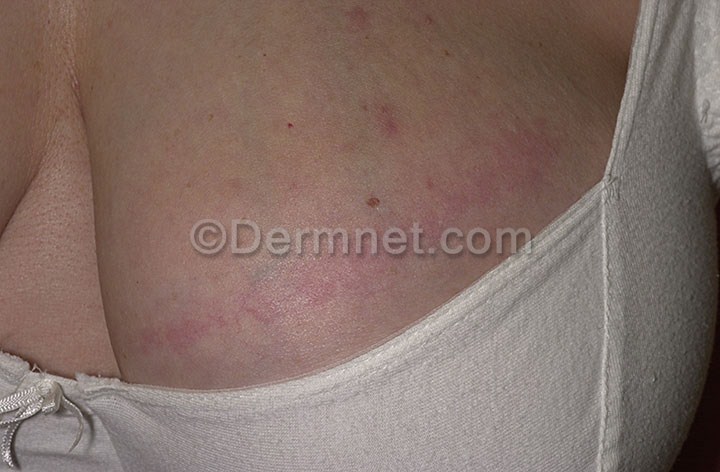
Disease: Urticaria Hives